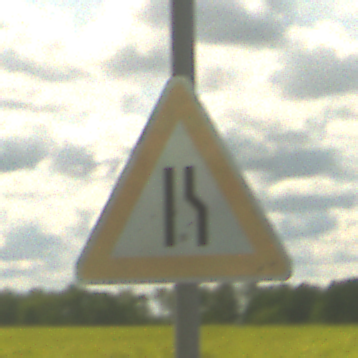
Verkehrszeichen: EinseitigVerengteFahrbahnRechts
Umgebung: Outdoor, RoadRail
Tageszeit: Midday
Wetter: PartlyCloudy
Licht: Natural
Jahreszeit: NotSpecified
Kontrast: HighContrast